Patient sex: M
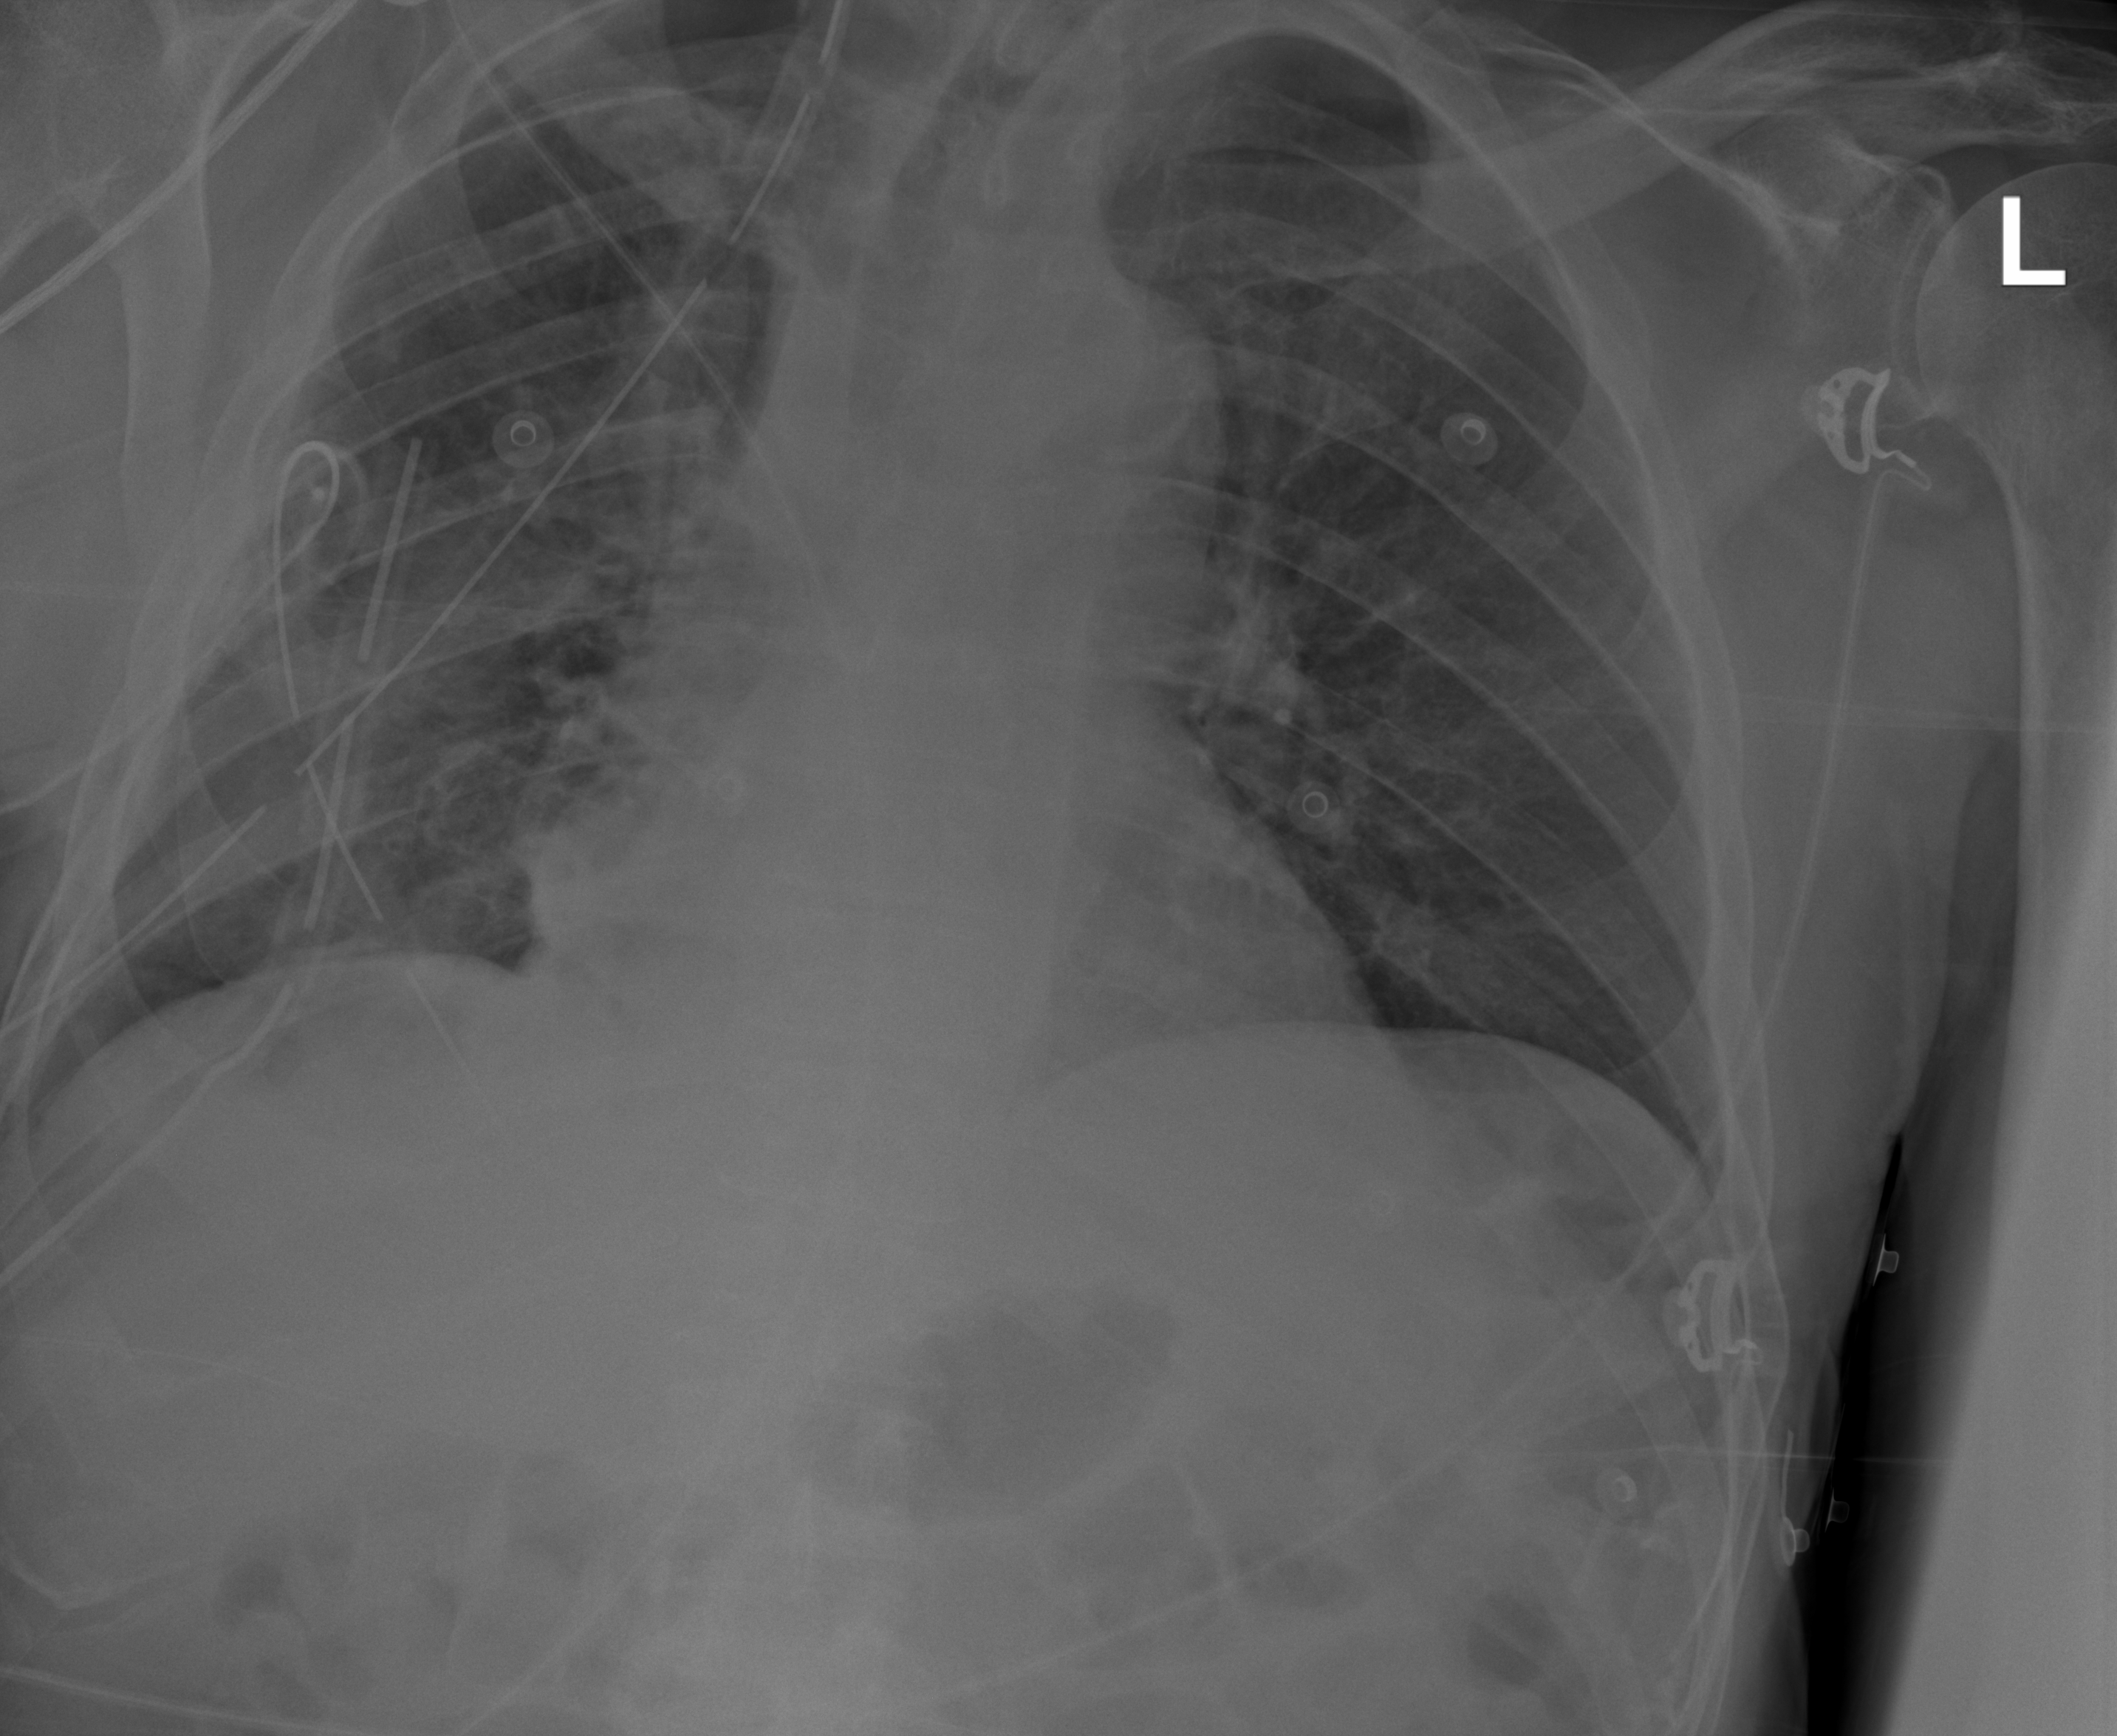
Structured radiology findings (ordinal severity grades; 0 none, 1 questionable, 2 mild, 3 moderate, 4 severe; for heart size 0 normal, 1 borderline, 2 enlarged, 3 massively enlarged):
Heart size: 0
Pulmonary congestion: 0
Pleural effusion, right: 0
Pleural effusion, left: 0
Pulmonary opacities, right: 2
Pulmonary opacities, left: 0
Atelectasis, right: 2
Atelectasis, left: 0